Question: Everytime I try to open a solution that is located on a UNC share I get this dialog:

I've tried using the 'caspol.exe' utility that Hanselman talks about <URL>, but it doesn't seem to work. At least not for a .Net 4 project runing in Visual Studio 2012. Running the .NET 4 version of caspol with the same arguments I get this message:
'''
WARNING: The .NET Framework does not apply CAS policy by default. Any settings
shown or modified by CasPol will only affect applications that opt into using
CAS policy.
Please see http://go.microsoft.com/fwlink/?LinkId=131738 for more information.
'''
I followed that link but nothing seemed to make sense to me.
To give a little context about what I'm doing, I have Windows 7 running as VM (via VirtualBox) on my mac. I setup an SMB network share on my mac which I'm able to connect to successfully from my VM. However trying to load the solution keeps giving me this error. I know I can "un-check the box" and load everything but I want to know how to fully trust the location.
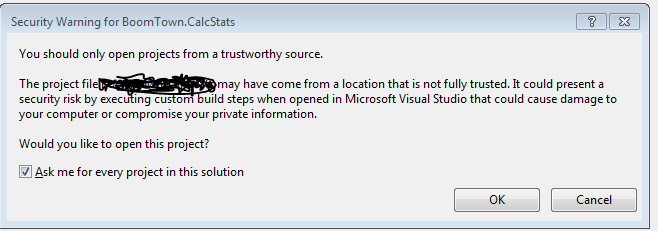
Answer: Can you disable this in "Tools>Options>Projects and Solutions>Warn user when project location is not trusted"? This setting was actually <URL> in VS 2010, but it's indicated as fixed now for 2012.